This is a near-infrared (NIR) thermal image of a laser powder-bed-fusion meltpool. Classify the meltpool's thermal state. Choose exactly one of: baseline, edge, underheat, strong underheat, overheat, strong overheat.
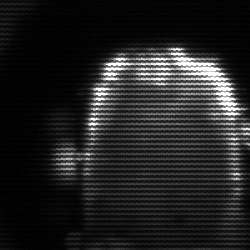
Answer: baseline